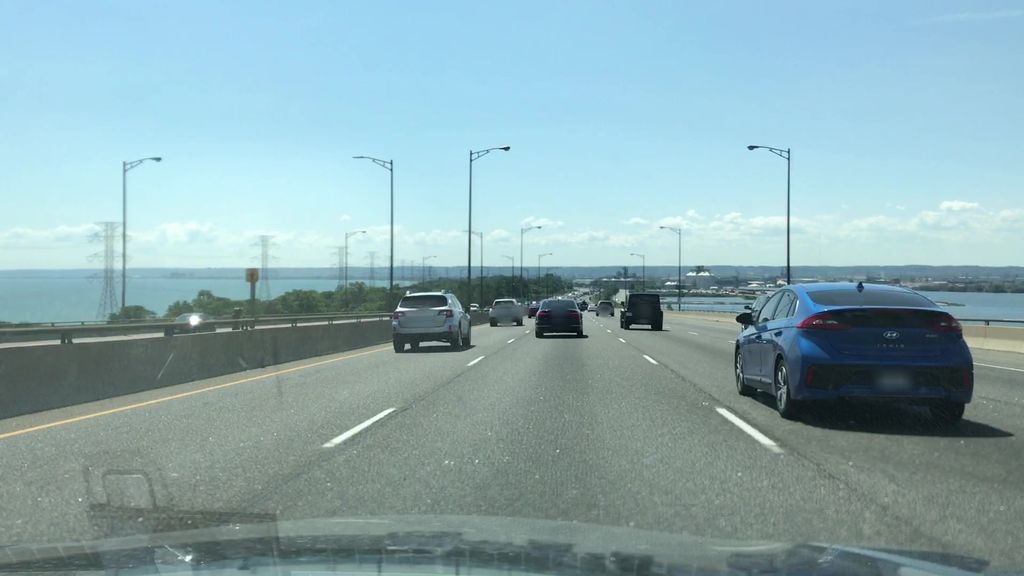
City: hamilton